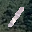
Label: 1